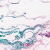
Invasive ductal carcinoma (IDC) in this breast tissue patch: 0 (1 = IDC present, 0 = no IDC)